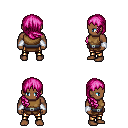
a pixel art fantasy rpg character, male body template, human, dark skin, leather chest armor, gold greaves, pink right-swept hairstyle, white cloth bracers, four views (front, back, left, right), 2x2 character sprite sheet, small pixel art, hard edges, no anti-aliasing